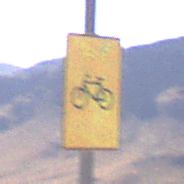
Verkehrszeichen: RadverkehrOhnePfeilsymbol
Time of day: MorningAfternoon
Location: Outdoor (Nature)
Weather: Clear
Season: NotSpecified
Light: Natural